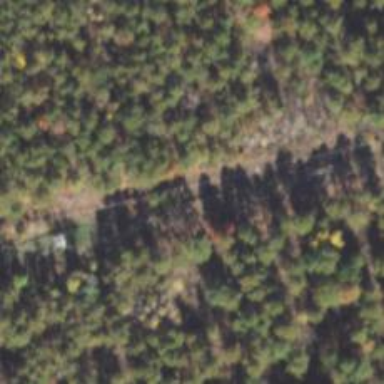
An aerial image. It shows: Path marked with white trail markers.